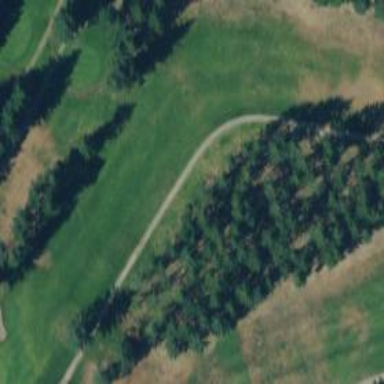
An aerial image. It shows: Grassy area designated as golf fairway.